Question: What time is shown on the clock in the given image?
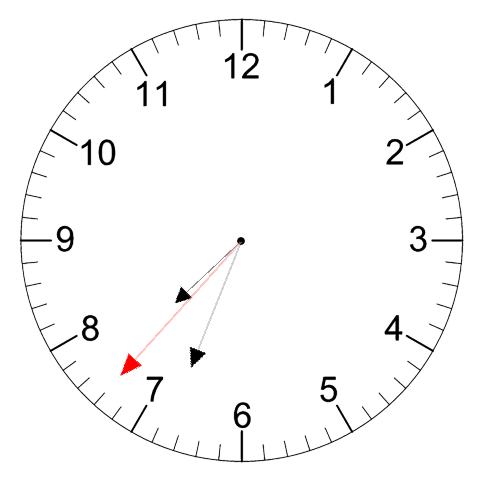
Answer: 07:33:37